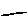
Label: line